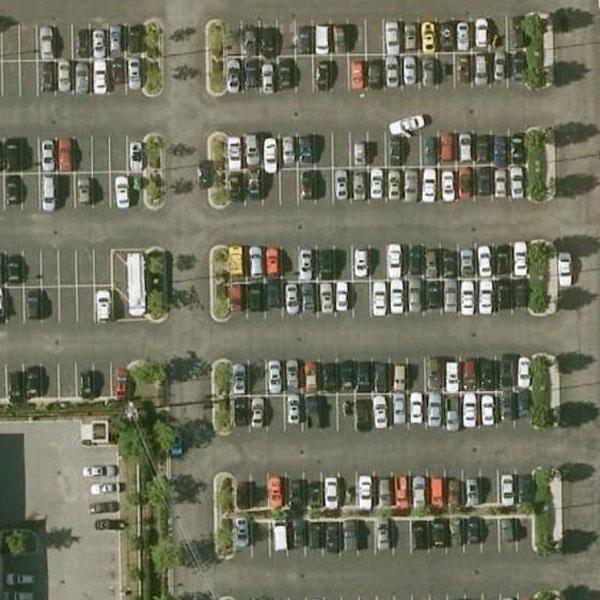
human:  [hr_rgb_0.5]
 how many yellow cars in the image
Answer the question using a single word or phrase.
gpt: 2